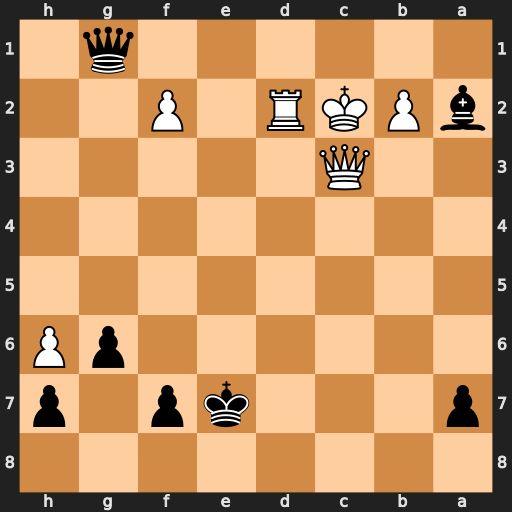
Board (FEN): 8/p3kp1p/6pP/8/8/2Q5/bPKR1P2/6q1
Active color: b
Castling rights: -
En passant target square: -
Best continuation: Qb1#